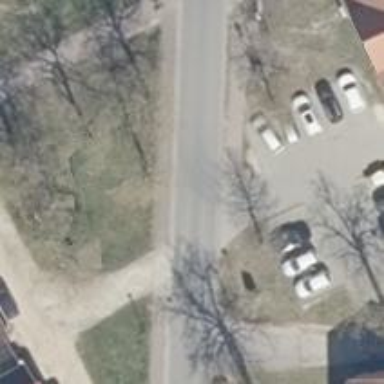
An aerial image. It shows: Residential road with asphalt surface. There are sidewalks on both sides of the road.